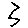
Label: zigzag